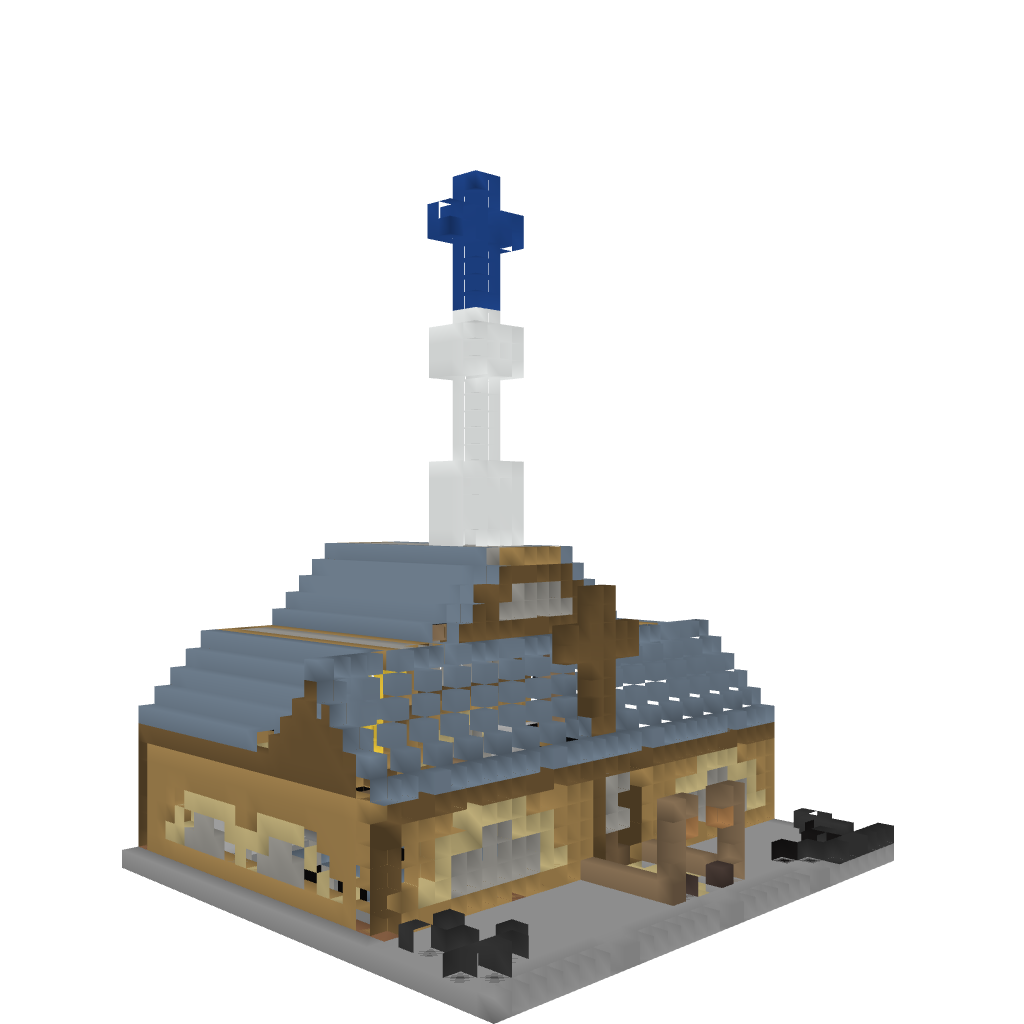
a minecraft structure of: Church